Question: This tiny little path data 'M 0 0 L 3.5 4 L 7 0 Z' represents a very nice DownArrow:

How can I get the UpArrow path data from this, ie turn it 180deg?
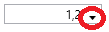
Answer: Path is read as follow :
'M' is start of path , 'Z' in end of path, 'L' is a new point
'''
M X1 Y1 L X2 Y2 L X3 Y3 Z
'''
So Down arrow is :'M 0 0 L 3.5 4 L 7 0 Z'
then Up arrow is : 'M 0 0 L 3.5 -4 L 7 0 Z'
Left can be : 'M 0 0 L -4 -3.5 L 0 -7 Z'
And Right can be : 'M 0 0 L 4 -3.5 L 0 -7 Z'
Edit : note that the Y increase as you go DOWN the screen and not like typical Cartesian graph